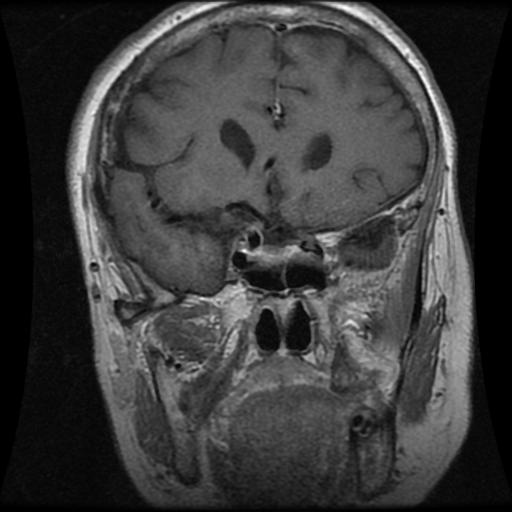
Label: pituitary